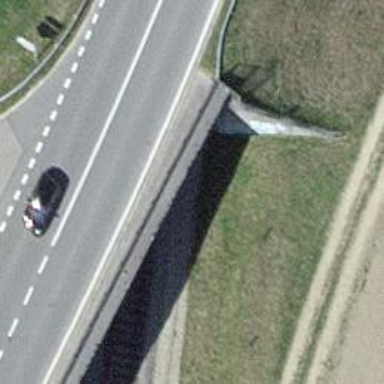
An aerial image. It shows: Secondary road crossing bridge.